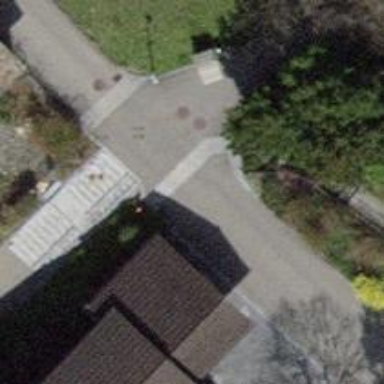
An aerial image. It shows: Residential road with no sidewalk.